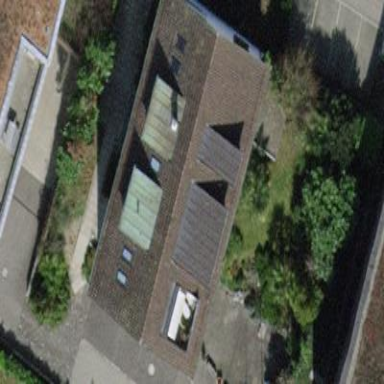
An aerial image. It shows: Building with gabled roof that is colored grey.